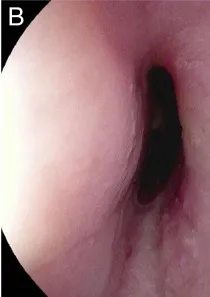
(B) Endoscopic visualization of the midesophagus showing narrowing of the esophageal lumen.
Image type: endoscopy (airway_endoscopy)